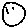
Label: smiley face